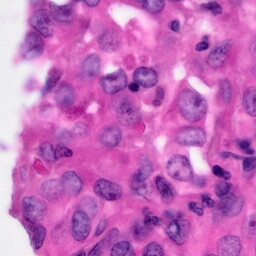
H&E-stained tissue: Pancreatic